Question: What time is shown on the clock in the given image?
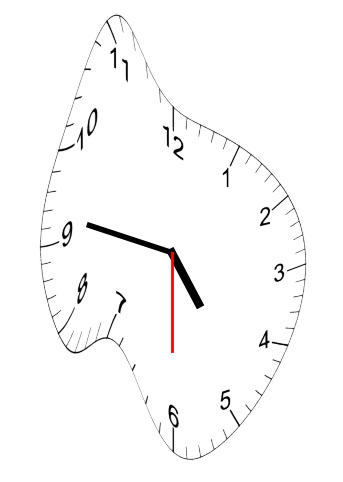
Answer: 04:46:30